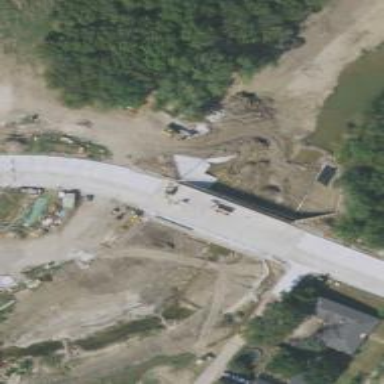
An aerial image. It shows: Secondary road crossing bridge.